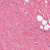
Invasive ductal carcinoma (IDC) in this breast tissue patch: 0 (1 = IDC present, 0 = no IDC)